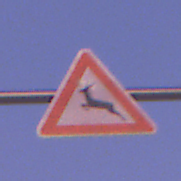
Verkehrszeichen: WildwechselRechts
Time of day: Dawn
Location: Outdoor (Nature)
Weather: PartlyCloudy
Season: NotSpecified
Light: Natural